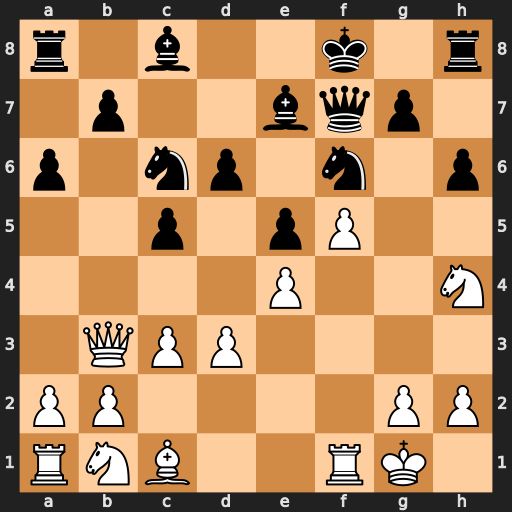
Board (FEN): r1b2k1r/1p2bqp1/p1np1n1p/2p1pP2/4P2N/1QPP4/PP4PP/RNB2RK1
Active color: w
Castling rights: -
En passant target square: -
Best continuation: Ng6+ Kg8 Qxf7+ Kxf7 Nxh8+